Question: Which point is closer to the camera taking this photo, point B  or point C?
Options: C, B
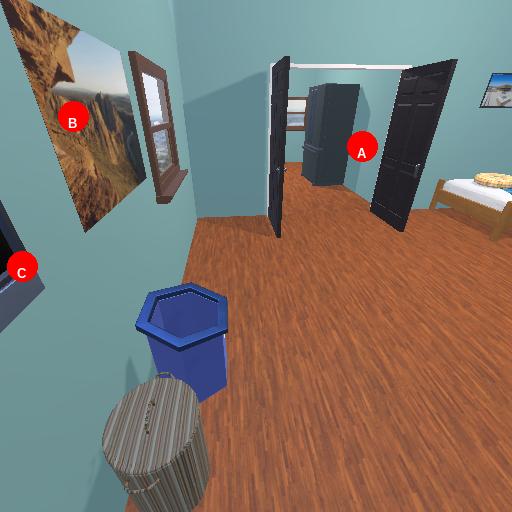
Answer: C